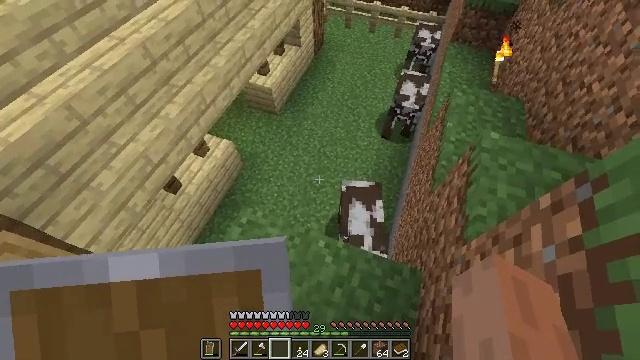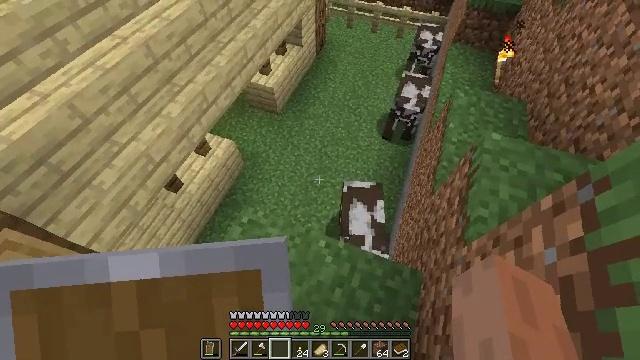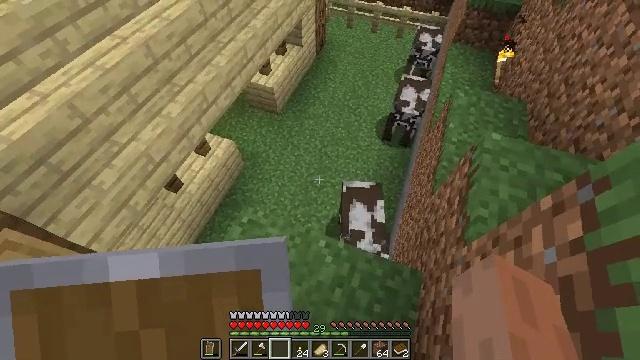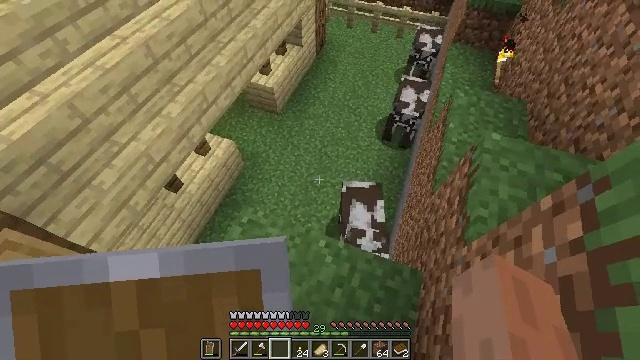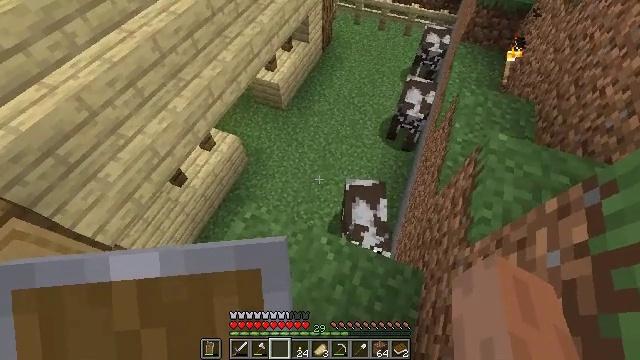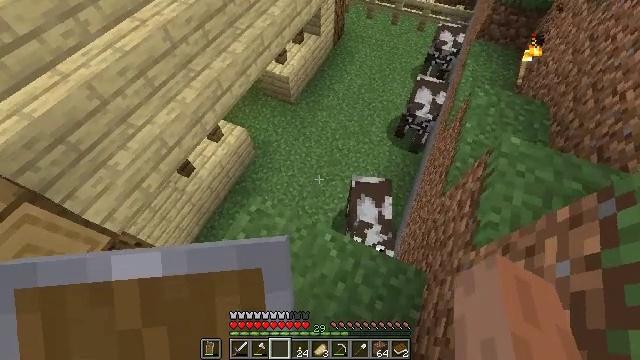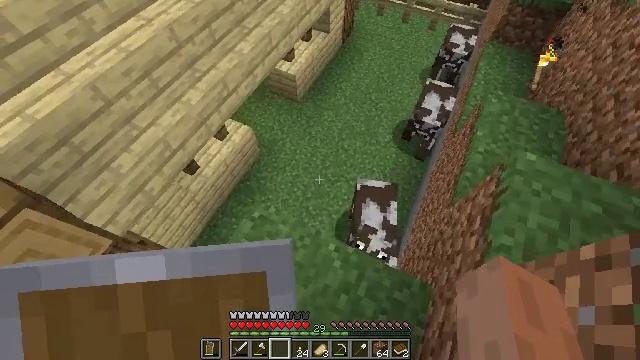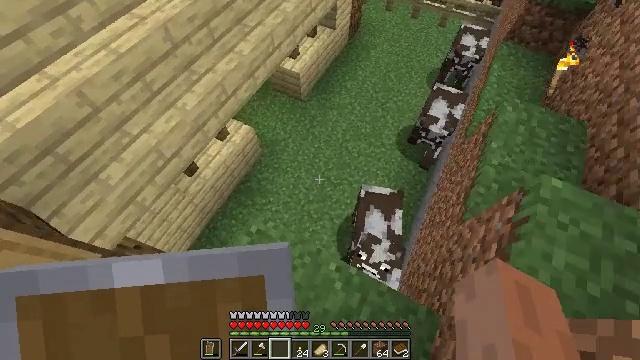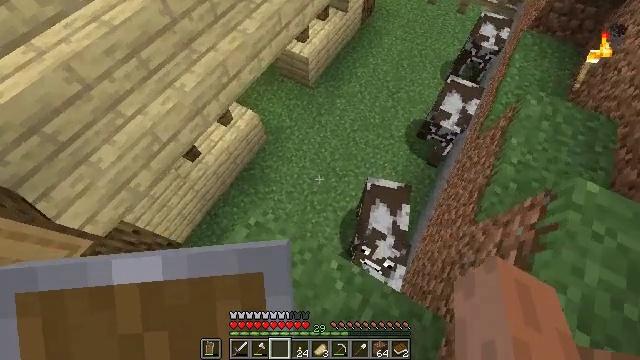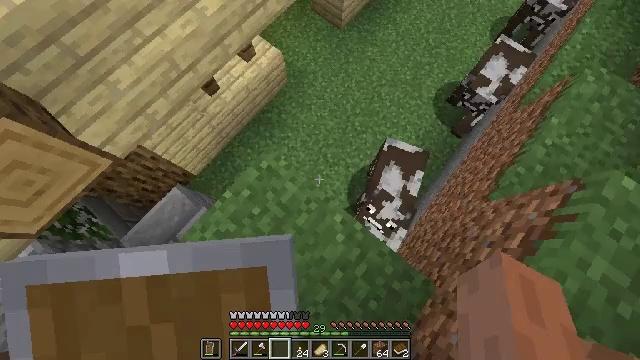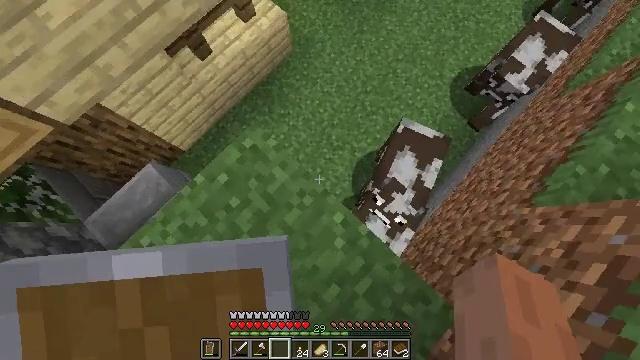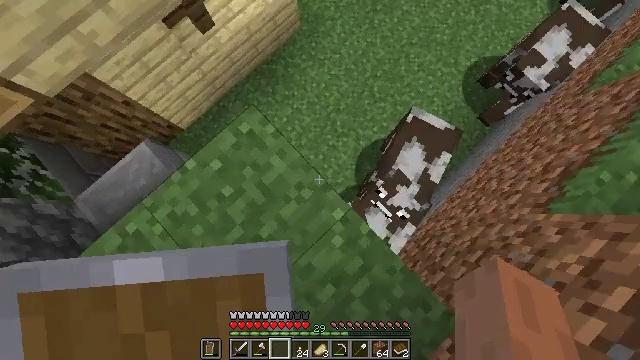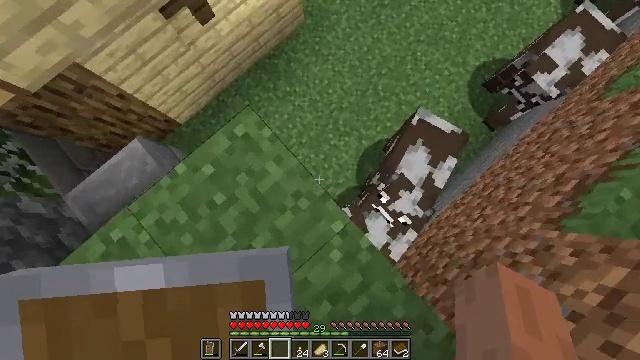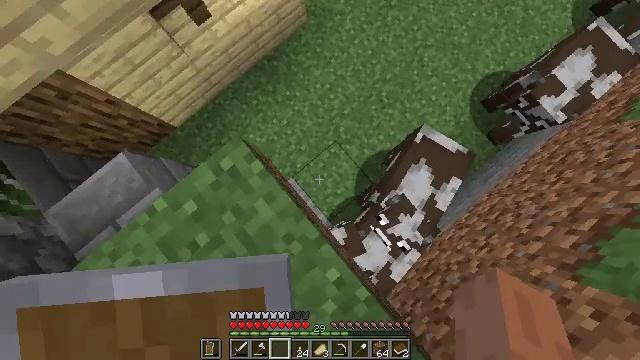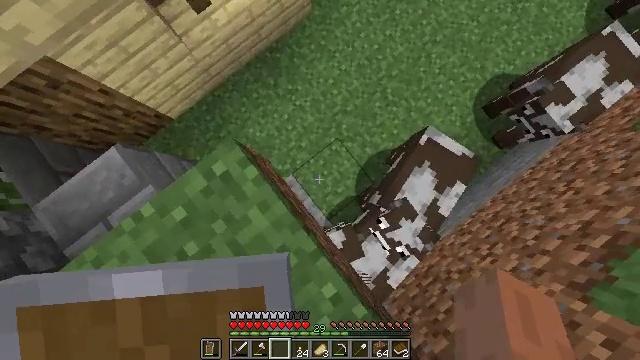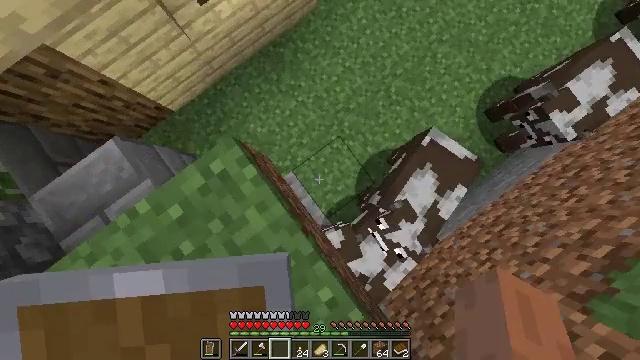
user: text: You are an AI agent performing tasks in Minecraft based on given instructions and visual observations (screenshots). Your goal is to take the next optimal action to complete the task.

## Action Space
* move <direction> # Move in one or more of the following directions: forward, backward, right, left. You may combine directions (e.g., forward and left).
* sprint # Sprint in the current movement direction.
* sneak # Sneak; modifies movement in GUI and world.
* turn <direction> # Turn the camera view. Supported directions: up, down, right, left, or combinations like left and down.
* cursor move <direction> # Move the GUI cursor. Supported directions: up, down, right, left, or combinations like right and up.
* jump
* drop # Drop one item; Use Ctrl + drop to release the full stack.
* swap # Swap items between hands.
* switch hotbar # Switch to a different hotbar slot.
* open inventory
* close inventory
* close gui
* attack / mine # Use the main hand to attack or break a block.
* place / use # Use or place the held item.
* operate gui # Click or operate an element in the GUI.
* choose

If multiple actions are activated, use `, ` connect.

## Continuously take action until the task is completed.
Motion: motion action
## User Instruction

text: Produce a fishing rod using the crafting table.
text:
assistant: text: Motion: no_op
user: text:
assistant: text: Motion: no_op
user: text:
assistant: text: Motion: no_op
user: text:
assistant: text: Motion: turn left
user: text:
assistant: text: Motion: move forward, turn left and down
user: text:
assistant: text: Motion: move forward, turn left
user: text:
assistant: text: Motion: move forward, turn left and down
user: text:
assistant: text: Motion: turn left and down
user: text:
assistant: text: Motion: turn left and down
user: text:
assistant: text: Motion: move forward, turn left and down
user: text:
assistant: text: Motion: move forward, turn left and down
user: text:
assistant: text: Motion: move forward, sneak, turn left and down
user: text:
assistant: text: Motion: move forward, sneak, turn left and down
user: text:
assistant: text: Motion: move forward, sneak, turn left and down
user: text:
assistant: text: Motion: move forward, sneak, turn left
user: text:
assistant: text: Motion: move forward, sneak, turn left
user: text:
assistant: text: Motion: move forward, sneak, turn left
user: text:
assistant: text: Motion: move forward, sneak, turn left
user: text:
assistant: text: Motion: move forward, sneak, turn left
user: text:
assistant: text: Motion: move forward and move left, sneak, turn left
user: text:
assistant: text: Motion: move forward and move left, sneak, turn left
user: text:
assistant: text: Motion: move forward and move left, sneak
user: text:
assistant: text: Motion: move forward and move left, sneak
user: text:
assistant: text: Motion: move forward and move left, sneak, turn right and up
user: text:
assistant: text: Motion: move left, sneak, turn up
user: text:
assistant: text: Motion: move left, sneak, turn up
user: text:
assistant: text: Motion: move left, sneak, turn left and up
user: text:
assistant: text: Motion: move left, sneak, turn left and up
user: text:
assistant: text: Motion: move left, sneak, turn left and up
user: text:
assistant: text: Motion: move left, sneak, turn left and up